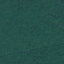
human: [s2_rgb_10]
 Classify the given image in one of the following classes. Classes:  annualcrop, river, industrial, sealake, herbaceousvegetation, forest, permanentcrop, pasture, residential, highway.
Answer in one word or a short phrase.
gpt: Forest